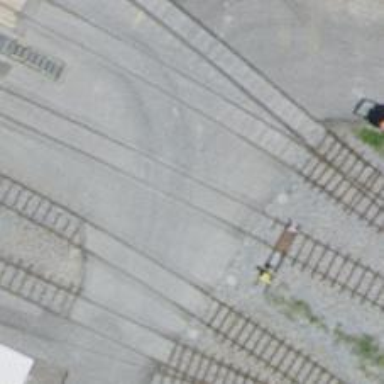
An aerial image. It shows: Railway level crossing.